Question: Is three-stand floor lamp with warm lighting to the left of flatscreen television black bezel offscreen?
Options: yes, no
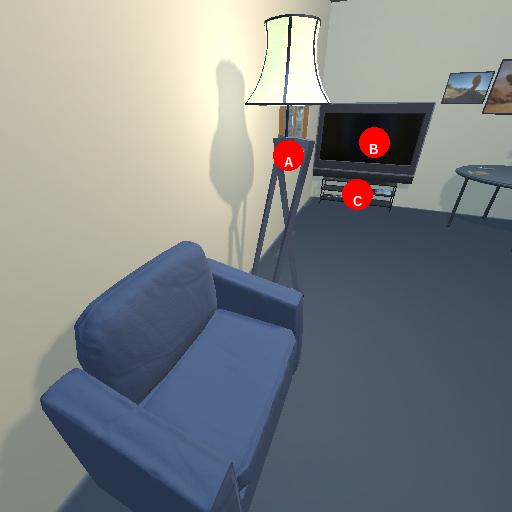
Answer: yes